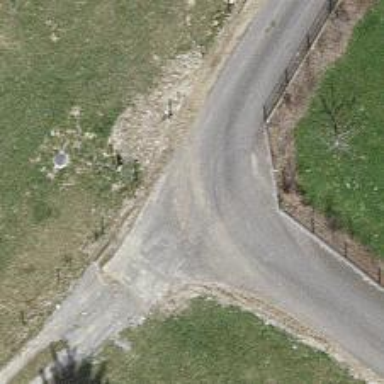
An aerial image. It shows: Unclassified road.